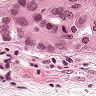
Metastatic tissue present: yes